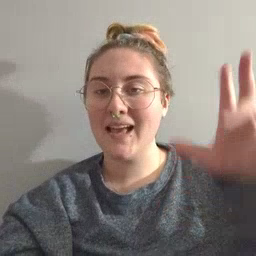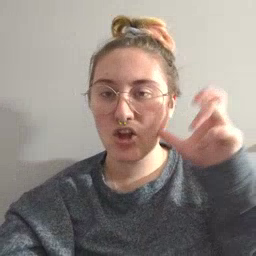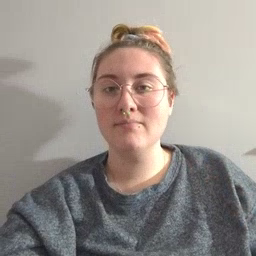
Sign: hear